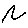
Label: zigzag